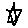
Label: star